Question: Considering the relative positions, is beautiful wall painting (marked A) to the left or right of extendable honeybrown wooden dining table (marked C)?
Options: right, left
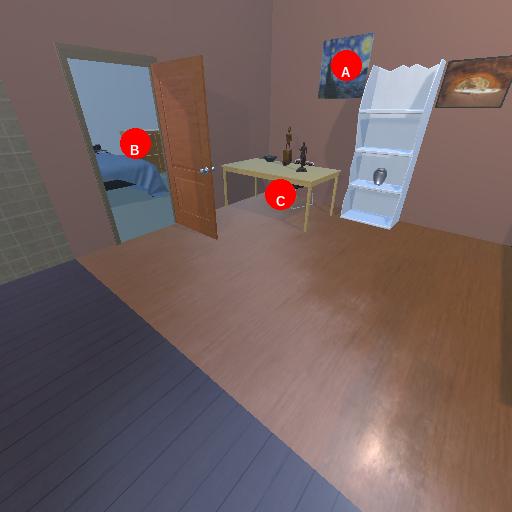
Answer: right